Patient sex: M
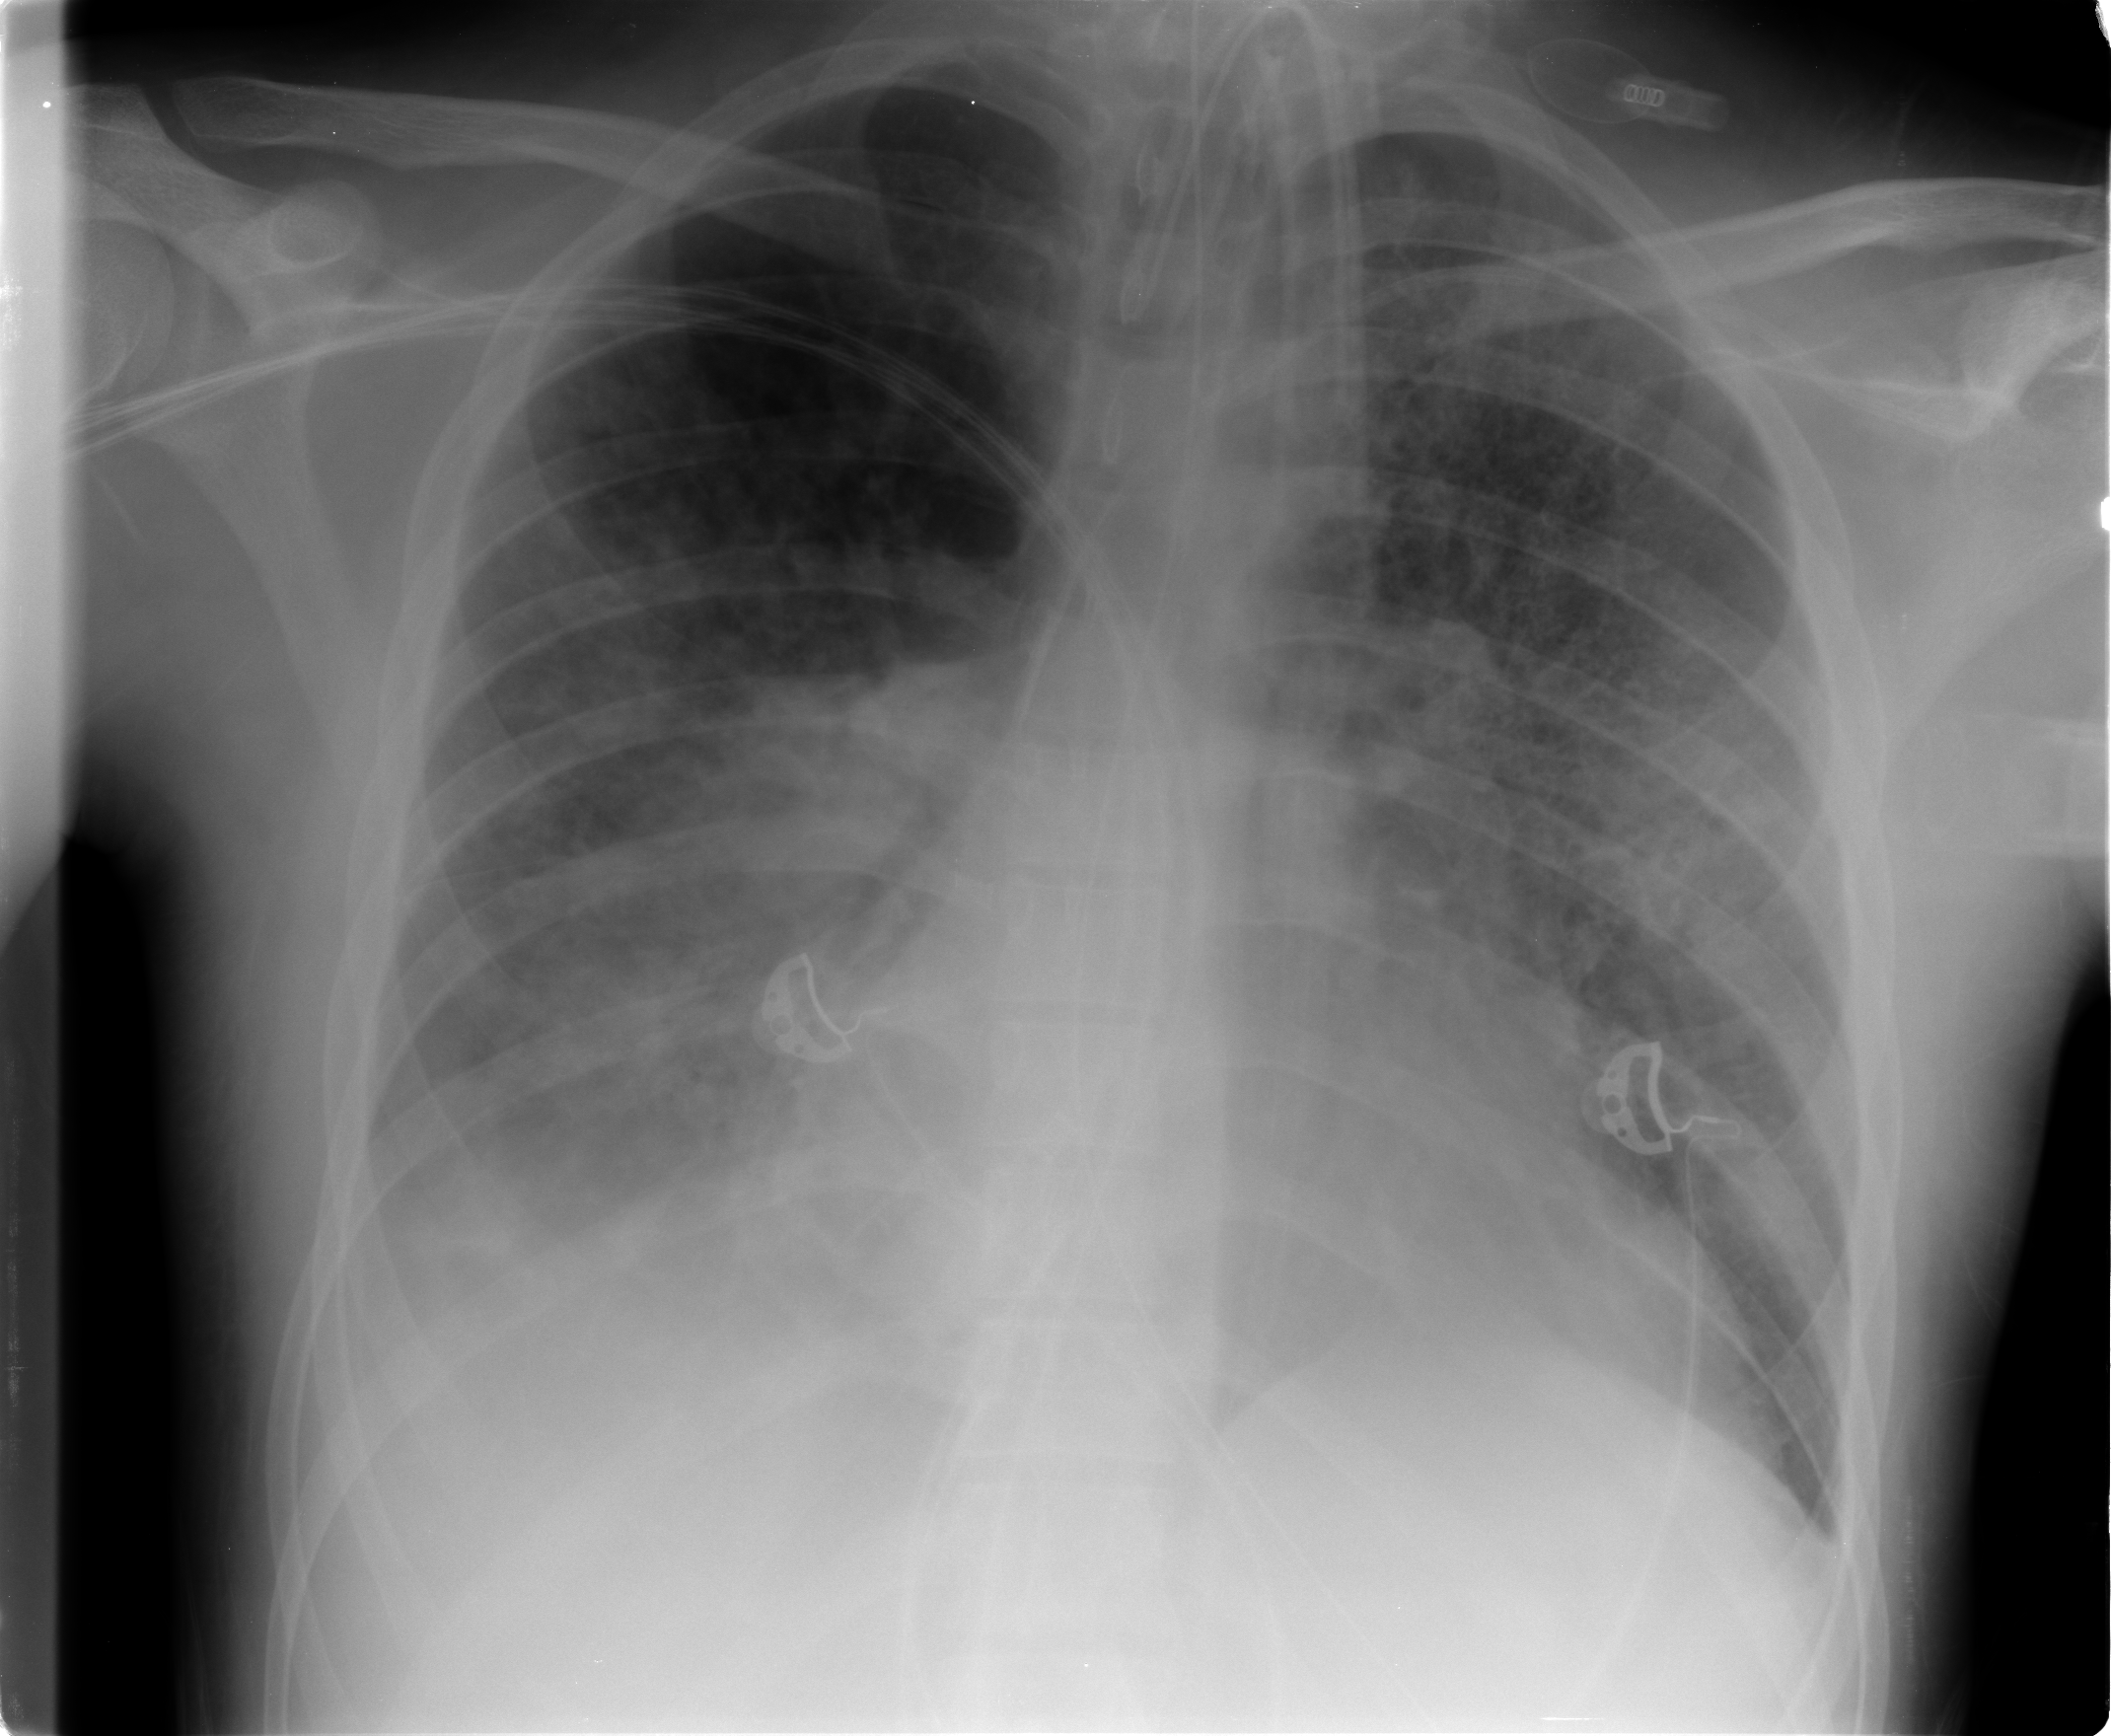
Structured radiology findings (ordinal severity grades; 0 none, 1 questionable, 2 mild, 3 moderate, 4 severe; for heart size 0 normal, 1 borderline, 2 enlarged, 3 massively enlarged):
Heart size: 0
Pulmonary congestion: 2
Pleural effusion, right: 2
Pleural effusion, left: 0
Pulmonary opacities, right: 3
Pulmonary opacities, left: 4
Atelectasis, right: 3
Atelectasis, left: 3